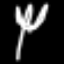
Label: fork